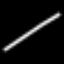
Label: line